Question: I have subclasses NSImageView and i want to draw a border around with rounded corners. It works but i need to clip off the image corners as well.
Please see my screenshot:

I have created this code to draw the border/corners.
'''
- (void)drawRect:(NSRect)dirtyRect
{
[super drawRect:dirtyRect];
NSColor *strokeColor;
if(self.isSelected)
strokeColor = [NSColor colorFromHexRGB:@"f9eca2"];
else
strokeColor = [NSColor colorFromHexRGB:@"000000"];
[strokeColor set];
[[NSBezierPath bezierPathWithRoundedRect:NSInsetRect(dirtyRect, 1, 1) xRadius:5 yRadius:5] stroke];
}
'''
What should i do to make the image clip ?
EDIT:
Well i fixed it, but i feel its an ugly way to do it. Anything smarter?
NEW CODE:
'''
- (void)drawRect:(NSRect)dirtyRect
{
NSBezierPath *path = [NSBezierPath bezierPathWithRoundedRect:NSInsetRect(dirtyRect, 2, 2) xRadius:5 yRadius:5];
[path setLineWidth:4.0];
[path addClip];
[self.image drawAtPoint: NSZeroPoint
fromRect:dirtyRect
operation:NSCompositeSourceOver
fraction: 1.0];
[super drawRect:dirtyRect];
NSColor *strokeColor;
if(self.isSelected)
{
strokeColor = [NSColor colorFromHexRGB:@"f9eca2"];
}
else
strokeColor = [NSColor colorFromHexRGB:@"000000"];
[strokeColor set];
[NSBezierPath setDefaultLineWidth:4.0];
[[NSBezierPath bezierPathWithRoundedRect:NSInsetRect(dirtyRect, 2, 2) xRadius:5 yRadius:5] stroke];
}
'''
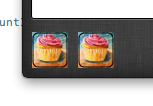
Answer: Set the corner radius of your 'NSImageView's layer also to 5 px and set its 'maskToBounds' property to 'YES'.